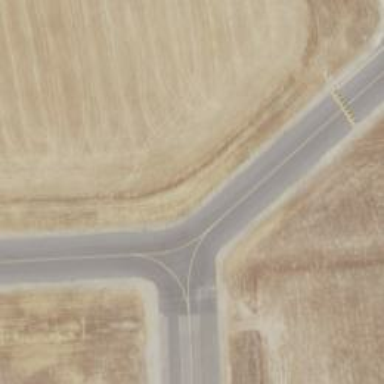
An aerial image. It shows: Asphalt taxiway at the airport.